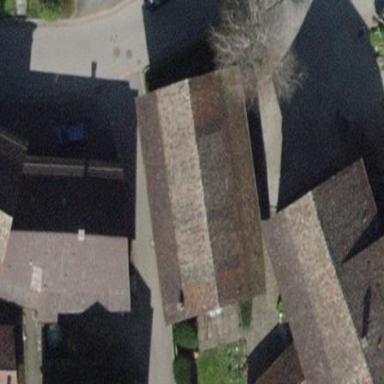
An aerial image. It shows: Shed.